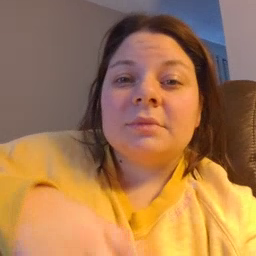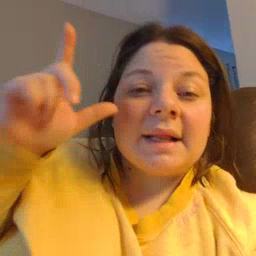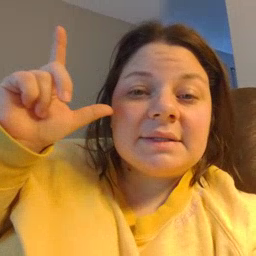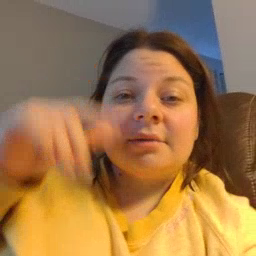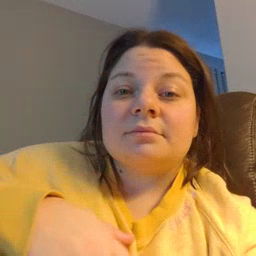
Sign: listen